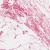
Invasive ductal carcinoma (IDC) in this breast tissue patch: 0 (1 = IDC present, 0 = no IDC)